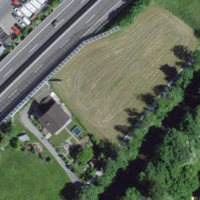
EUNIS habitat code: 57
Species observed at this site:
Lamium galeobdolon